Question: I'm using the Nimbus L&F with a 'JTable' that has a boolean (checkbox) element as one of its columns.

The issue I'm having is that the boolean column does not follow the natural row background alternations present in the Nimbus L&F.
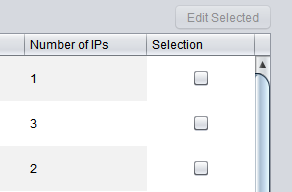
Answer: It's a bug in the synth-installed renderer, quick hack is to force the rendering checkbox opacity to true:
'''
((JComponent) table.getDefaultRenderer(Boolean.class)).setOpaque(true);
'''